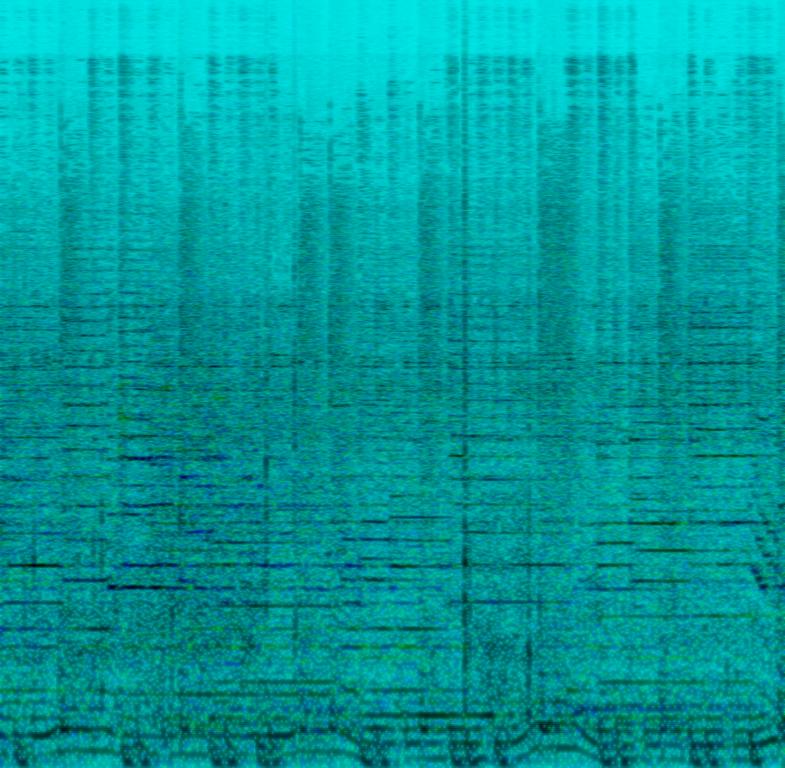
The song is an instrumental. The tempo is medium fast with a guitar lead, guitar rhythm, steady rock drumming , a percussive bass line along with ambient street noises and roller skate wheel noises. The song is a home video sound track with lots of energy. The song audio quality is poor.